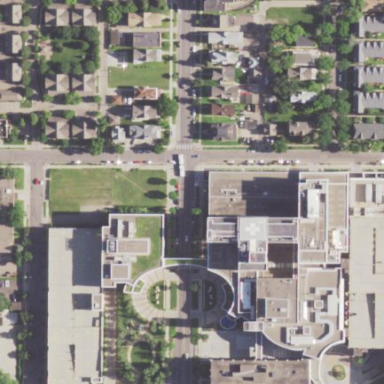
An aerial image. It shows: Hospital providing healthcare services.